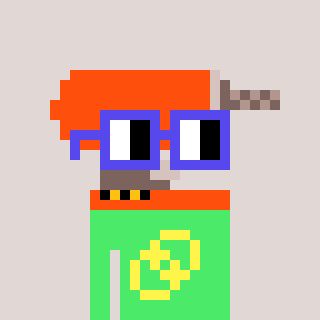
a pixel art character with square blue glasses, a drill-shaped head and a teal-colored body on a warm background